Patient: sex F, age 58
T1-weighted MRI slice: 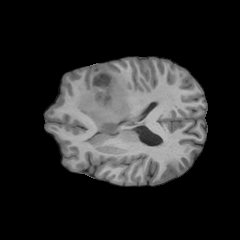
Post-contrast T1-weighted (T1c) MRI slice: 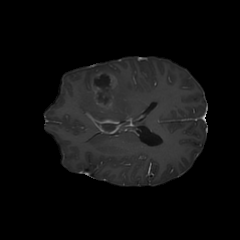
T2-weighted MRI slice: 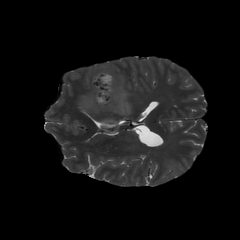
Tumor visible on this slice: yes
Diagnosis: Glioblastoma, IDH-wildtype
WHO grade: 4